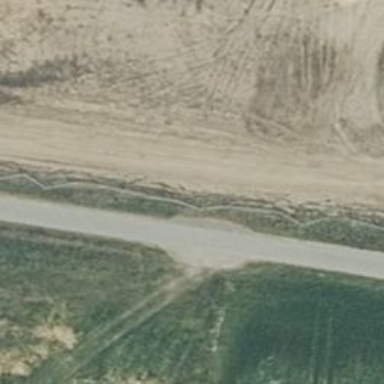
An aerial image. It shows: Passing place on the road.